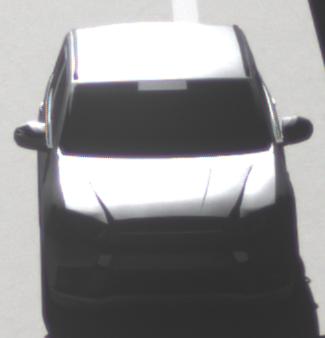
Make: Mitsubishi
Model: Outlander 2.0 Plug-In Hybrid
Detailed model: Outlander (III) Plug-In Hybrid
Model produced from: 2015/10
Model produced until: 2018/08
Doors: 5
Color: gray
Road condition: dry road
Daytime: midday
Contrast: high contrast